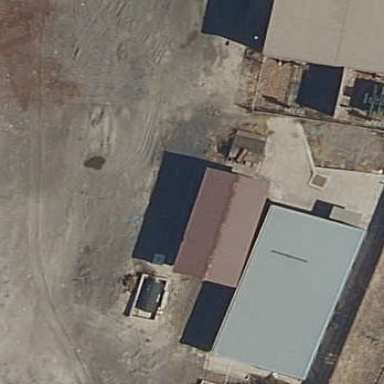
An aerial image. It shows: Industrial building.